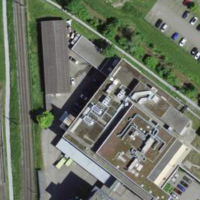
EUNIS habitat code: 54
Species observed at this site:
Gryllus campestris